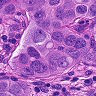
Metastatic tissue present: yes